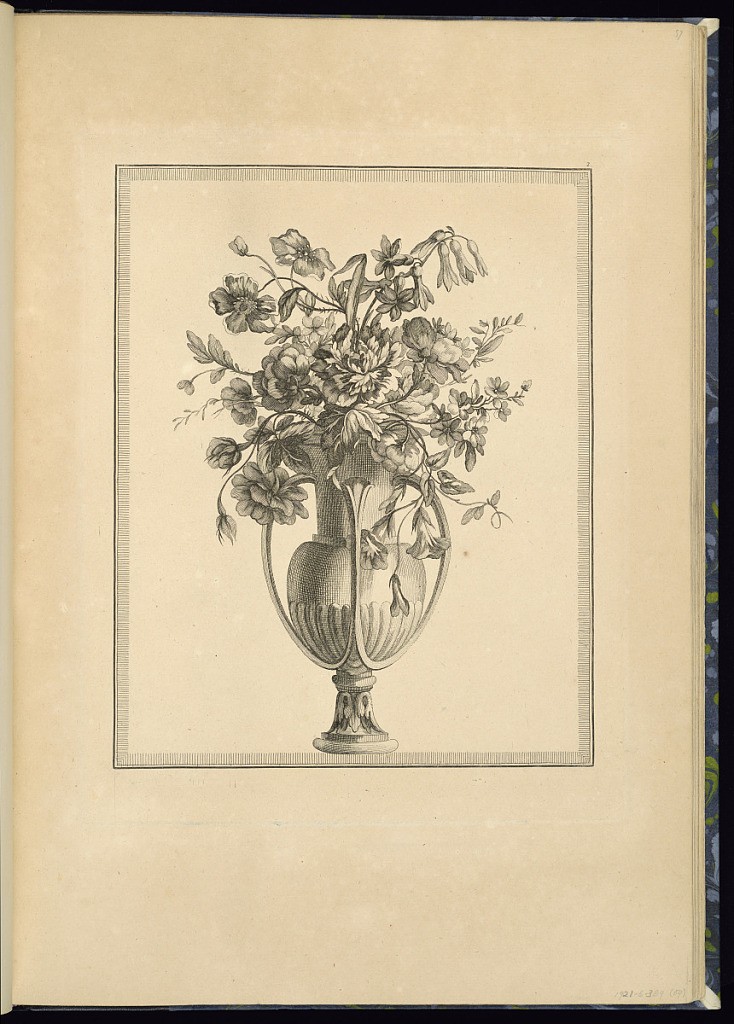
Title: Vase Design with Flowers
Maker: Pierre Ranson, French, 1736–1786
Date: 1778
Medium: Etching on laid paper
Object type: Print
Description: Design for a handled vases with flowers, decorated with gadrooning and leaf motifs. The plate is numbered.